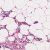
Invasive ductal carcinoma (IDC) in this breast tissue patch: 0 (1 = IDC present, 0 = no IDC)